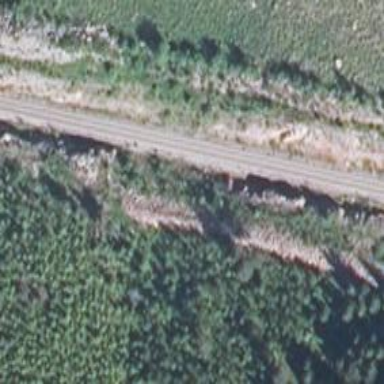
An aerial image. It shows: Continuous railway track.